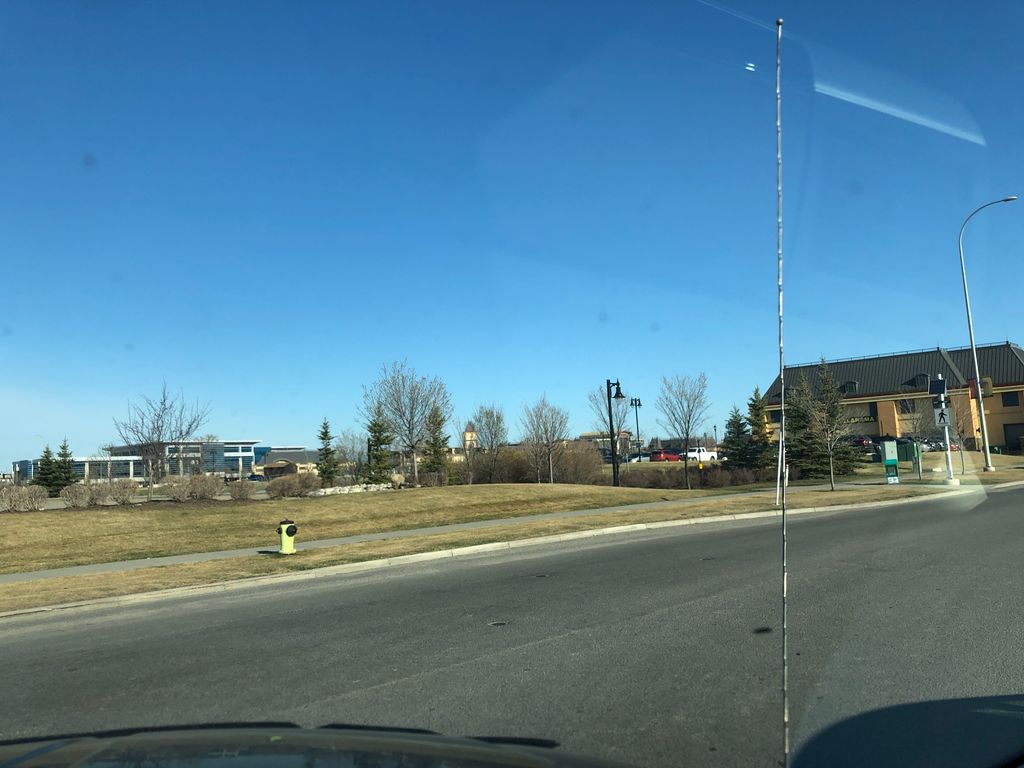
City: calgary